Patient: sex F, age 26
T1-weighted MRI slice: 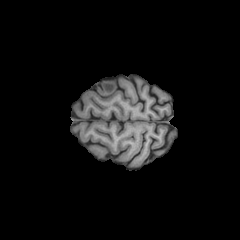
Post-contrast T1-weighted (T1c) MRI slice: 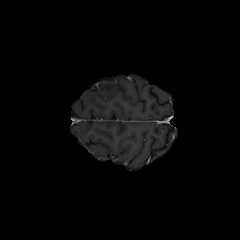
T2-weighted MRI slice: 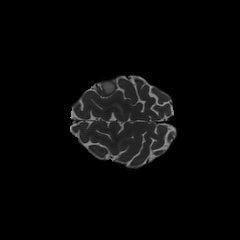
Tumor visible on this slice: yes
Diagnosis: Astrocytoma, IDH-mutant
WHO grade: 2